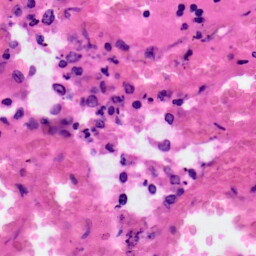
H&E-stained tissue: Colon